Question: I have a 'Add View' where when you tap on 'Category', the following code is executed
'''
- (void)categoryTapped {
CategoryGroupViewController *categoryGroupViewController = [[CategoryGroupViewController alloc] initWithNibName:@"CategoryGroupViewController" bundle:nil];
[self presentViewController:categoryGroupViewController animated:YES completion:nil];
}
'''
'CategoryGroupViewController.h' looks like
'''
@interface CategoryGroupViewController : UIViewController<UITableViewDataSource, UITableViewDelegate>
@property (nonatomic, strong) UINavigationController *navigationController;
@property (strong, nonatomic) IBOutlet UITableView *tableView;
@end
'''
'CategoryGroupViewController.m' looks like
'''
#import "CategoryGroupViewController.h"
#import "Helper.h"
static NSString *CellIdentifier = @"Cell";
@interface CategoryGroupViewController ()
@property(nonatomic, strong) NSArray *categories;
@end
@implementation CategoryGroupViewController
- (id)initWithNibName:(NSString *)nibNameOrNil bundle:(NSBundle *)nibBundleOrNil {
self = [super initWithNibName:nibNameOrNil bundle:nibBundleOrNil];
if (self) {
// (todo) should come from API
self.categories = @[@"Food & Drink", @"Utilities"];
}
[self.tableView registerClass:[UITableViewCell class] forCellReuseIdentifier:CellIdentifier];
return self;
}
- (void)viewDidLoad {
[super viewDidLoad];
// Do any additional setup after loading the view from its nib.
NSLog(@"categoryGroup View loaded");
self.navigationController = [[UINavigationController alloc] initWithRootViewController:self];
self.navigationController.title = @"Pick Category";
}
...
}
'''
When I run my application, I see the following in log
'''
2014-11-20 21:29:53.589 myapp-ios[30332:70b] categoryGroup View loaded
'''
But on Simulator, I see

Why don't I see 'NavigationController'?
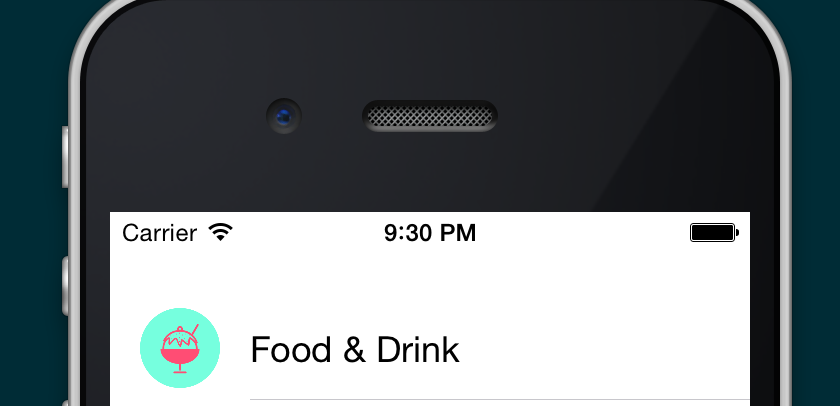
Answer: As you are presenting your 'CategoryGroupViewController' it will not show Navigation Bar by default.
You have to set your 'CategoryGroupViewController' as 'rootViewController' for 'UINavigationController' and instead of presenting 'CategoryGroupViewController' present newly created 'UINavigationController'.
'''
- (void)categoryTapped{
CategoryGroupViewController *categoryGroupVC = [[CategoryGroupViewController alloc] initWithNibName:@"CategoryGroupViewController" bundle:nil];
UINavigationController *navController = [[UINavigationController alloc]initWithRootViewController: categoryGroupVC];
[self presentViewController:categoryGroupViewController animated:YES completion:nil];
}
'''